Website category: jobs
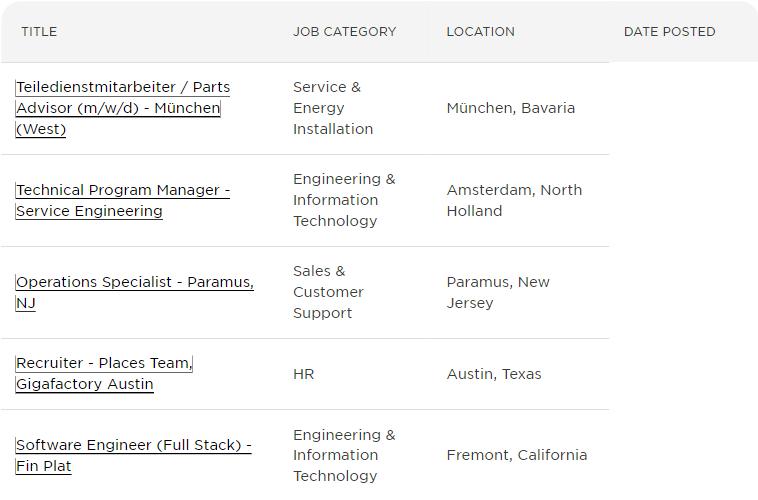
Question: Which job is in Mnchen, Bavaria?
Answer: Teiledienstmitarbeiter / Parts Advisor (m/w/d) - Mnchen (West)

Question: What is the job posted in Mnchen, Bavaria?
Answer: Teiledienstmitarbeiter / Parts Advisor (m/w/d) - Mnchen (West)

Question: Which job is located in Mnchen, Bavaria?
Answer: Teiledienstmitarbeiter / Parts Advisor (m/w/d) - Mnchen (West)

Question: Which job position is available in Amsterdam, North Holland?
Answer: Technical Program Manager - Service Engineering

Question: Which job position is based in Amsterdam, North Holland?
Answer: Technical Program Manager - Service Engineering

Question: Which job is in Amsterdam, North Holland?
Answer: Technical Program Manager - Service Engineering

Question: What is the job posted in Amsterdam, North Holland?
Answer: Technical Program Manager - Service Engineering

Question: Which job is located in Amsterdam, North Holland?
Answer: Technical Program Manager - Service Engineering

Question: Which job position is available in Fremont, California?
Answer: Software Engineer (Full Stack) - Fin Plat

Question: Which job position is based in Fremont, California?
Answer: Software Engineer (Full Stack) - Fin Plat

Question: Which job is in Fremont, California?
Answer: Software Engineer (Full Stack) - Fin Plat

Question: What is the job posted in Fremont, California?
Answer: Software Engineer (Full Stack) - Fin Plat

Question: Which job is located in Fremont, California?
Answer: Software Engineer (Full Stack) - Fin Plat